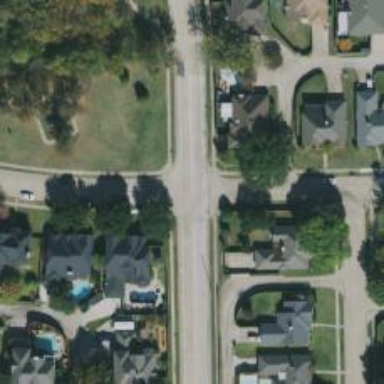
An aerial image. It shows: Stop road.